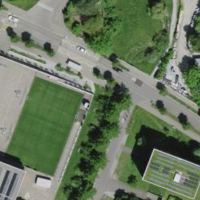
EUNIS habitat code: 54
Species observed at this site:
Trifolium repens
Helophilus trivittatus